Field crop: tomato
Growth stage: 1
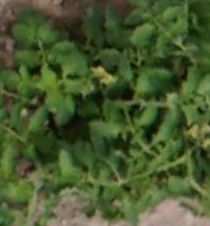
Species: tomato